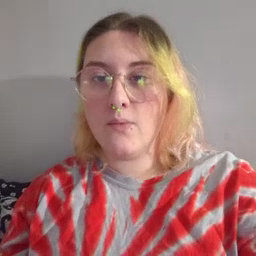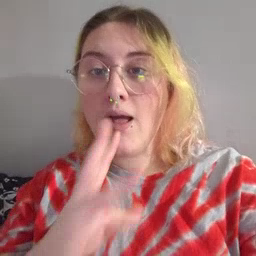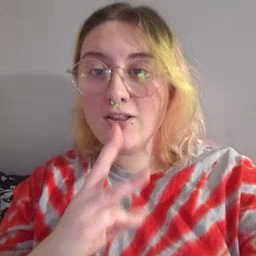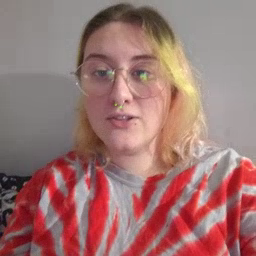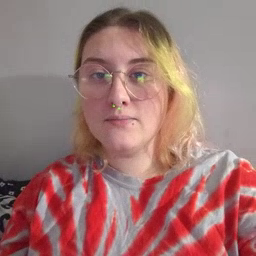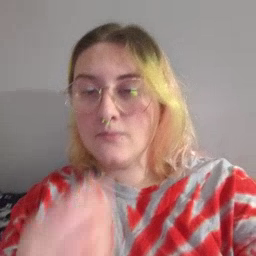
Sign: water